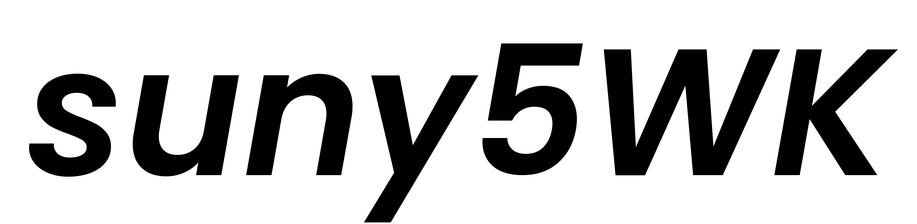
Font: Poppins-SemiBoldItalic